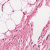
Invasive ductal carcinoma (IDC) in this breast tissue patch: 0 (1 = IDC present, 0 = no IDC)